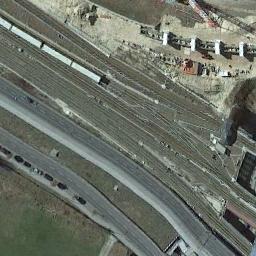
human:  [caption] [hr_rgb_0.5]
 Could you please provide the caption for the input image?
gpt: Many buildings of different shapes and sizes are beside the railway .

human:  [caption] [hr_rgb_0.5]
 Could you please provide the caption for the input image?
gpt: Both sides of the railway are neat trees .

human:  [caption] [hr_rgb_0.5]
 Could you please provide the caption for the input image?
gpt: The railway is on the bare land next to some houses .

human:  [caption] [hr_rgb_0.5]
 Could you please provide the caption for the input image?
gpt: These railways go through a clearing and a train is on one railway .

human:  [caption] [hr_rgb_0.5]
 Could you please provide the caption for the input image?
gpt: There are green meadows beside the railway with one white train .